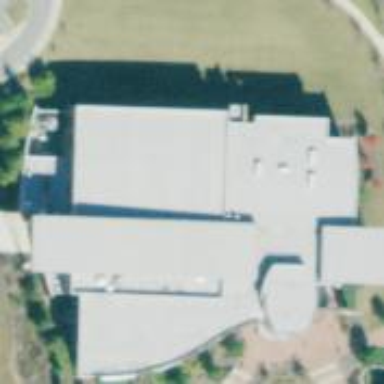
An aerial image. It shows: Multi-sport building.